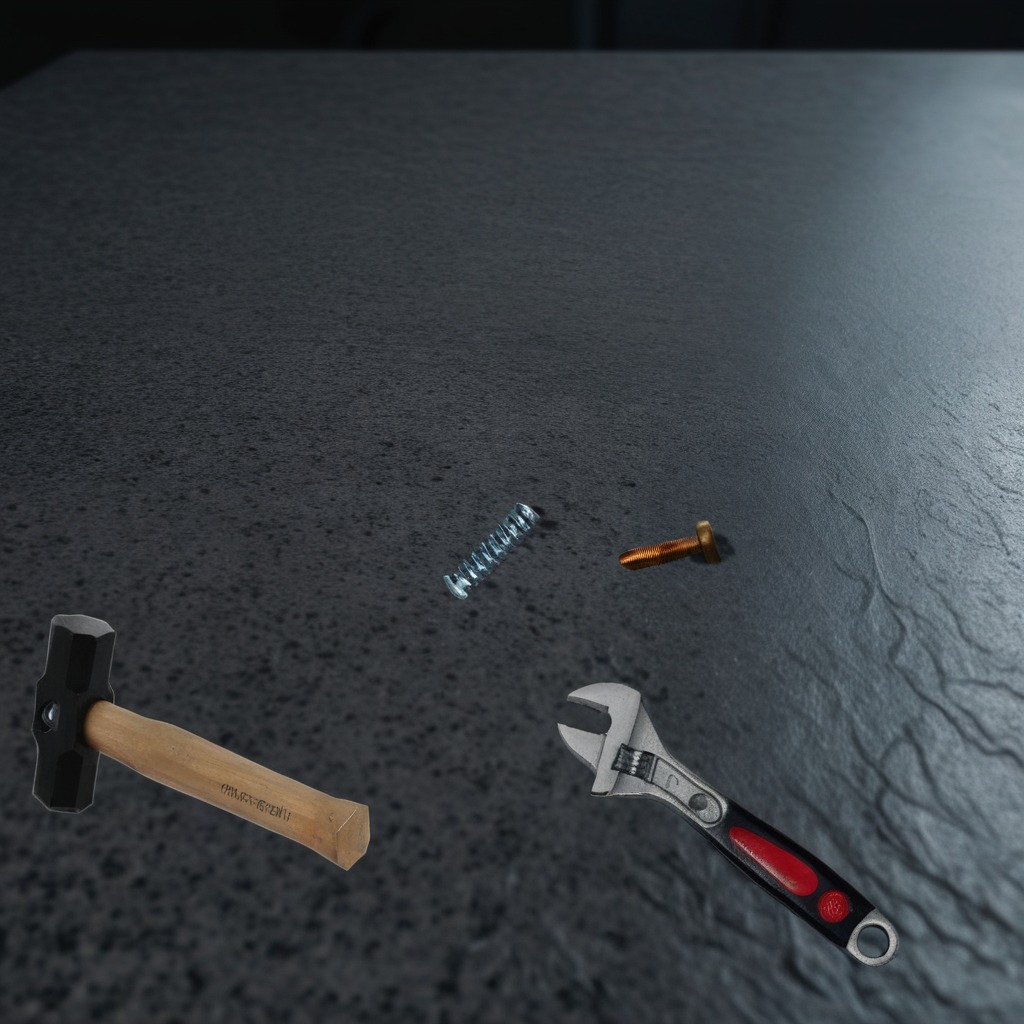
A metal machine screw, an iron nail, a hammer, a coiled metal spring, and a wrench are lying on the clean granite table inside a workshop at night.